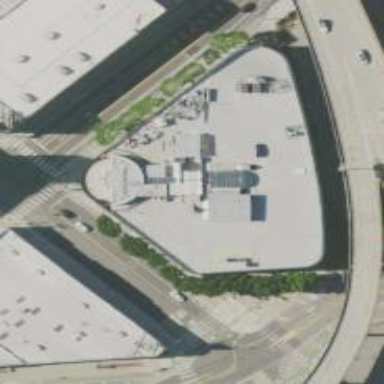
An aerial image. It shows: Commercial building with multi-storey parking lot.